Question: What are the minimum <URL> version that WiX imposes in the created setup databases?
I.e. for the following versions of WiX, what (database "Schema") version of Windows Installer is the minimum requirement on the target system?
- - - - - -
NB: What I am referring to is, I think, called "Schema" in the "Summary Information" for a setup database:

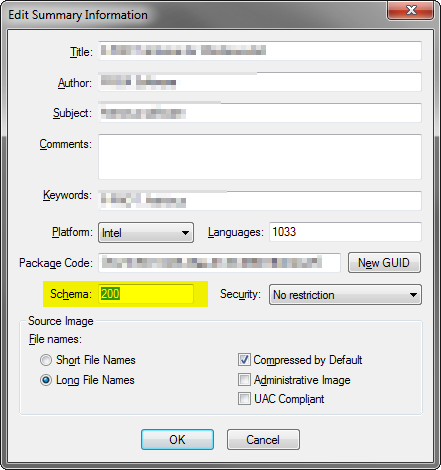
Answer: Okay, found the answer. It appears all of the mentioned WiX versions support at least 'InstallerVersion="200"' <URL>. To quote the relevant part of the above documentation page:
> The minimum version of the Windows Installer required to install this
package. Take the major version of the required Windows Installer and
multiply by a 100 then add the minor version of the Windows Installer.
For example, "200" would represent Windows Installer 2.0 and "405"
would represent Windows Installer 4.5. For 64-bit Windows Installer
packages, this property is set to 200 by default as Windows Installer
2.0 was the first version to support 64-bit packages.
According to the Wikipedia article linked in the question this version of Windows Installer (i.e. 2.0) was included with:
- - -
and is available for:
- - -
So we can say that the minimum supported version of Windows Installer for a WiX-authored setup is: 2.0 (== 'InstallerVersion="200"').